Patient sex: F
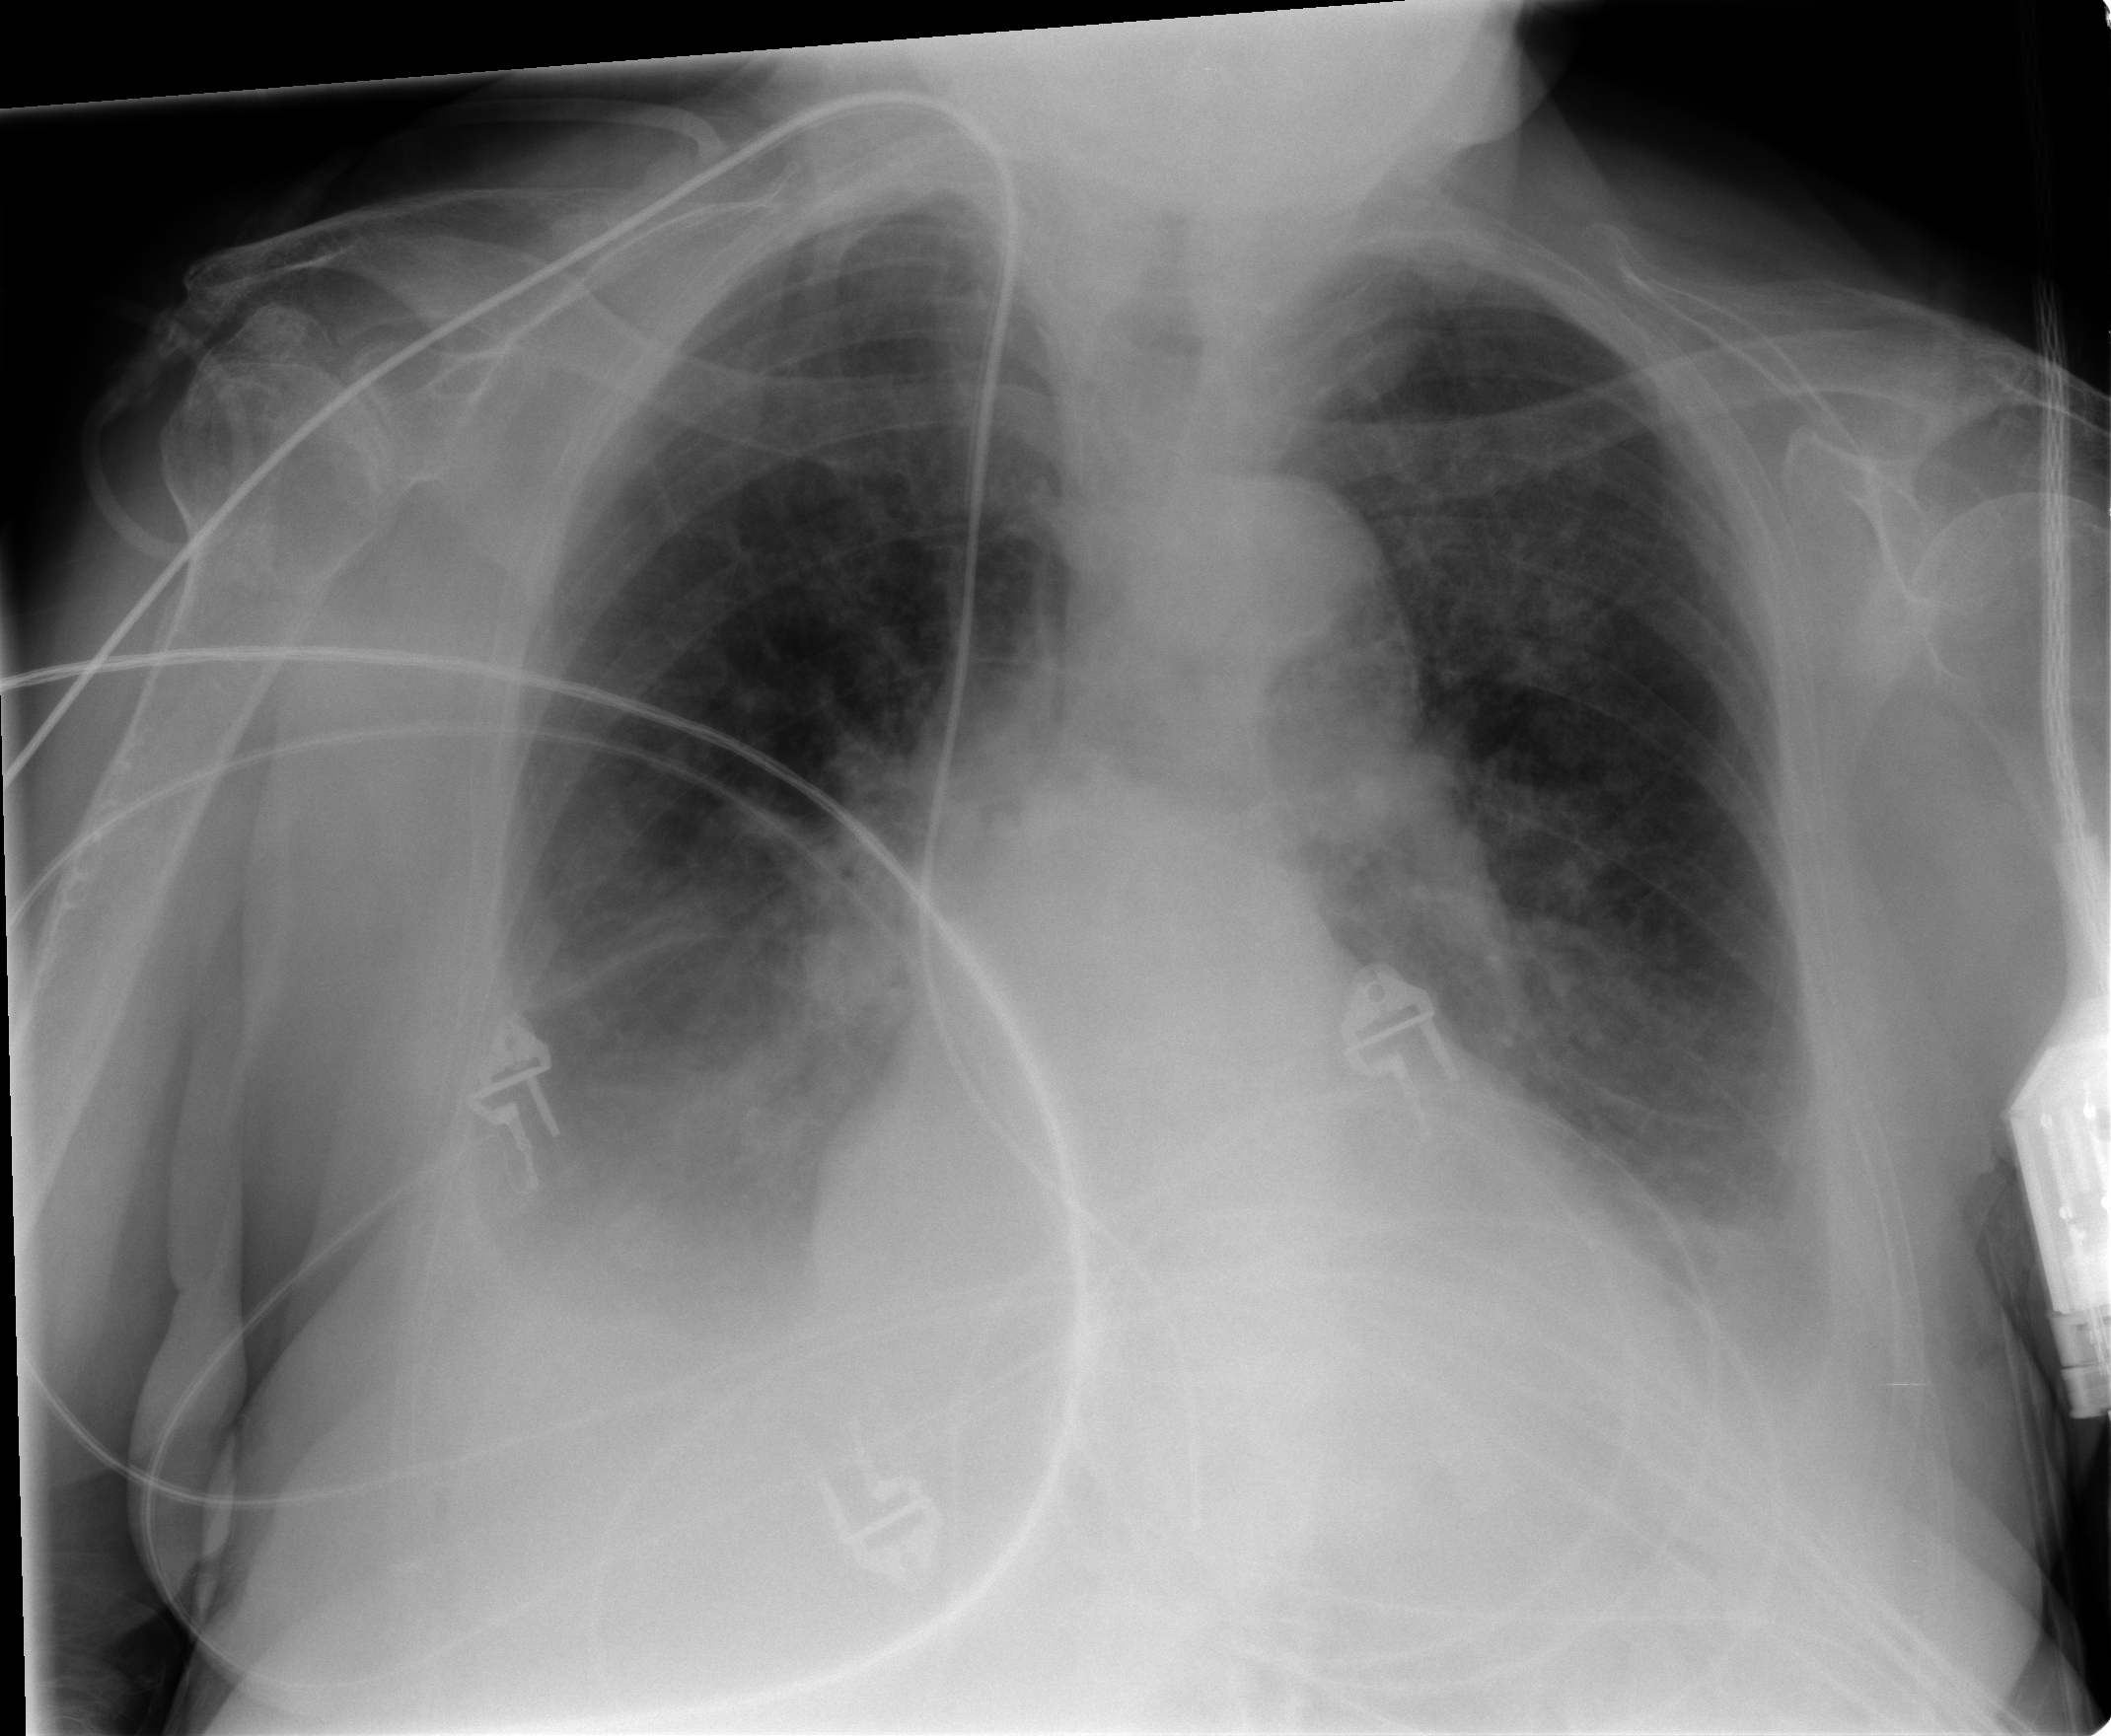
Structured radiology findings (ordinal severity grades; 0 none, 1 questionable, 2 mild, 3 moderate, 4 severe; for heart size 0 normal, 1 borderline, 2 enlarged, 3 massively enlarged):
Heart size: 0
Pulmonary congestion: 2
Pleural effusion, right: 2
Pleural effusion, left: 1
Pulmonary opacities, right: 2
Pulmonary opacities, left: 2
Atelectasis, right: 2
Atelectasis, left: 2